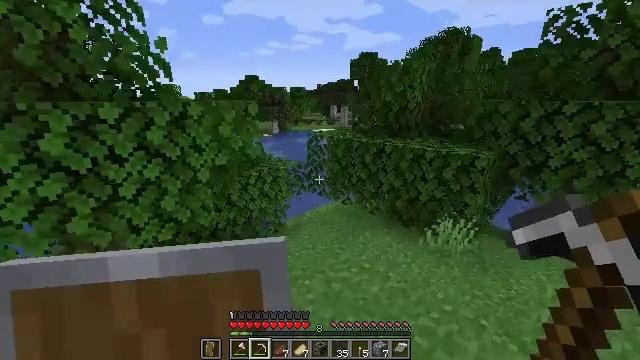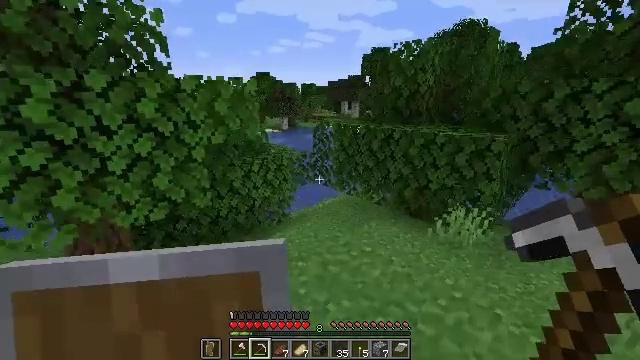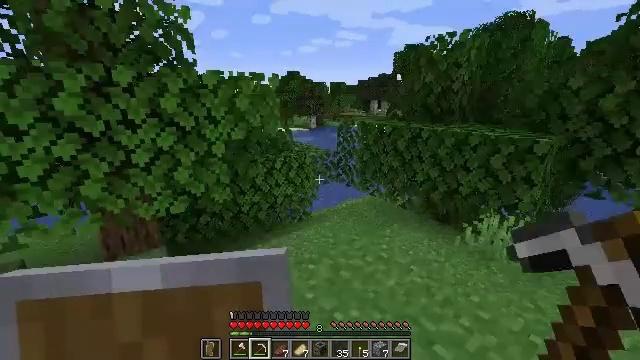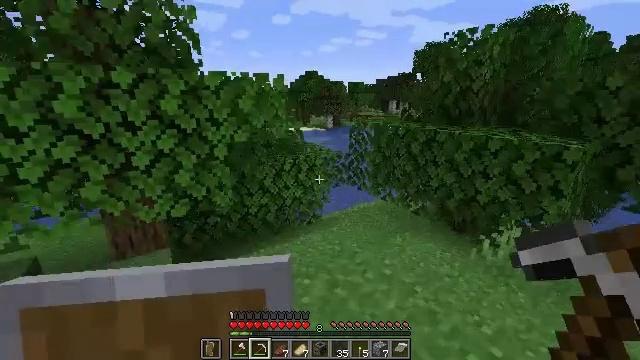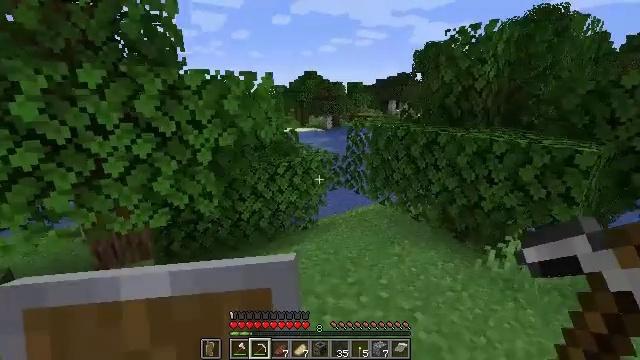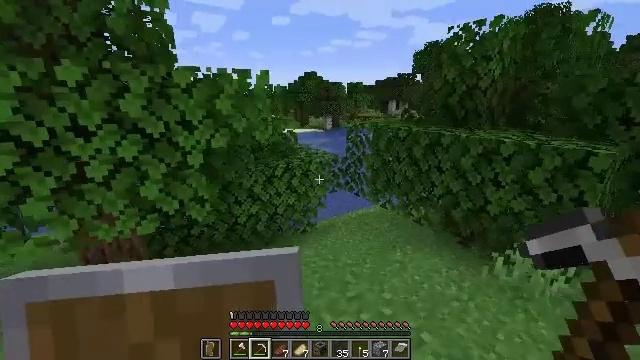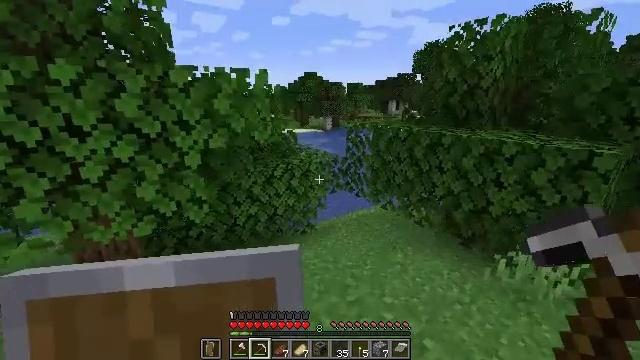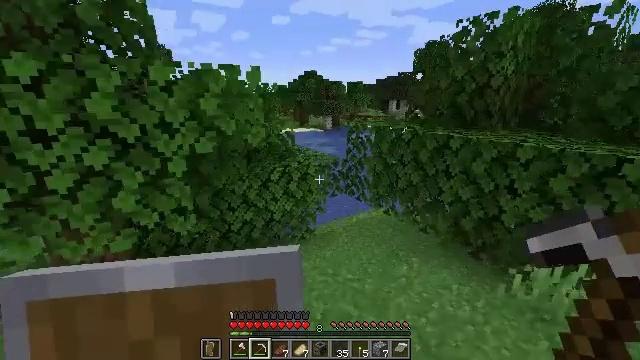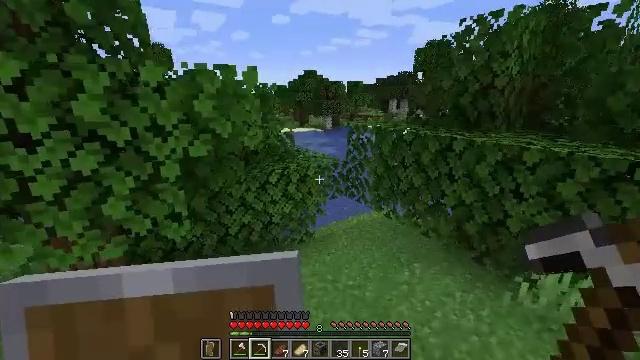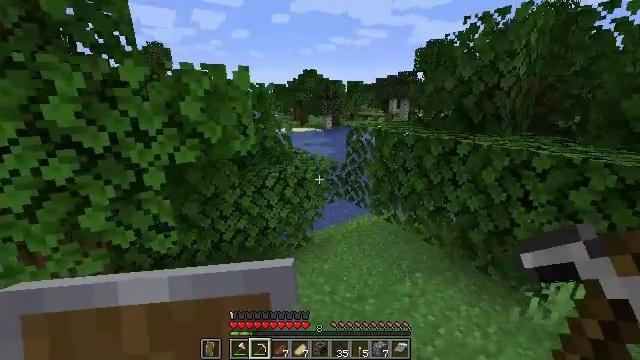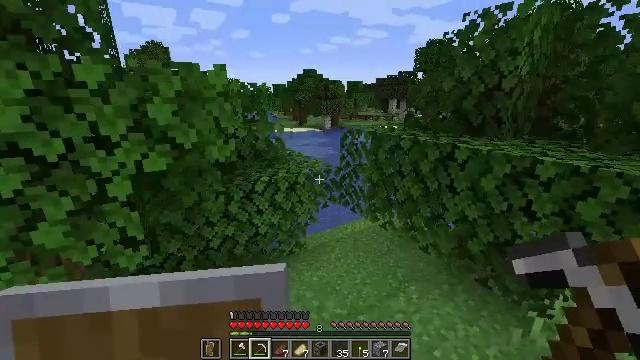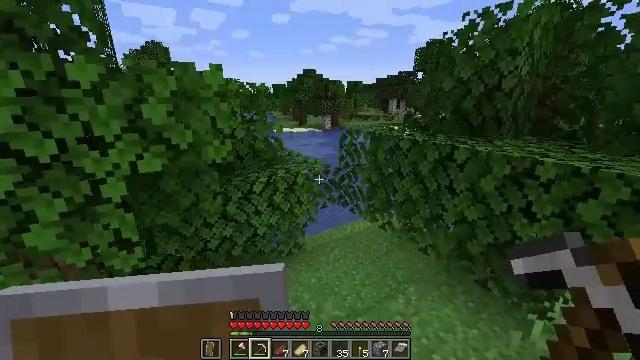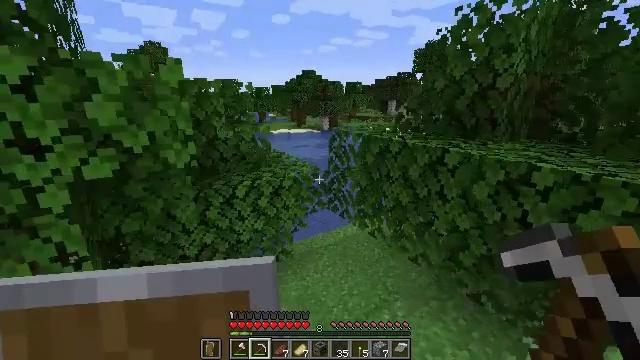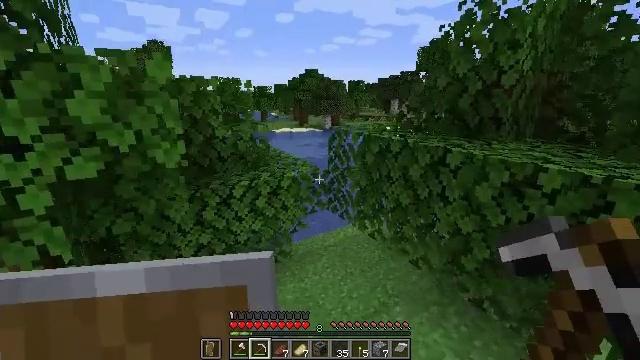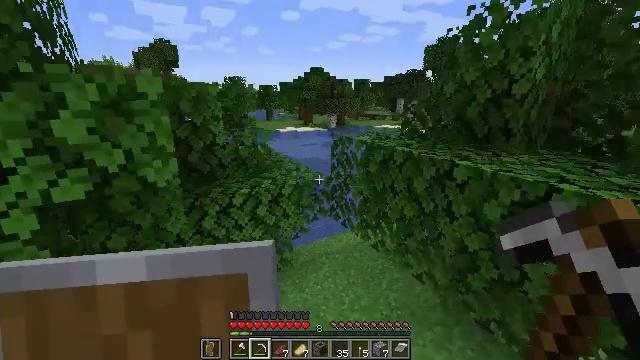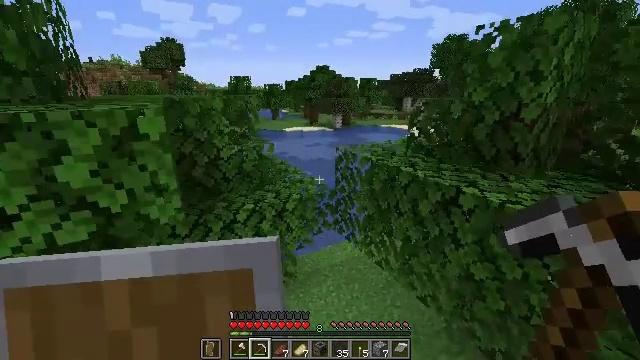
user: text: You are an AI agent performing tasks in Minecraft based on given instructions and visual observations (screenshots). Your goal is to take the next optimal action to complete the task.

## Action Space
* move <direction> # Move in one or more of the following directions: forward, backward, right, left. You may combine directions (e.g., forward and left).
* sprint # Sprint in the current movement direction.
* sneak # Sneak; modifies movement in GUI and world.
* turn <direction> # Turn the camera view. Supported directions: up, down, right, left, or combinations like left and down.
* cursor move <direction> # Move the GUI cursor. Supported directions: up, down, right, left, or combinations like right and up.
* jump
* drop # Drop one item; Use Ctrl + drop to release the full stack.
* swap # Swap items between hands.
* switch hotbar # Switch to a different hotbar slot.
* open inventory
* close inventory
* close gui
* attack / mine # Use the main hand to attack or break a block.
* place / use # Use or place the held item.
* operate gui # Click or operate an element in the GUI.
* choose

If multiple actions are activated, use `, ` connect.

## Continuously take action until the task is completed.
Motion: motion action
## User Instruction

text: Mine oak leaves.
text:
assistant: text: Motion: move forward and move right, turn left
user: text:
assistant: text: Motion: move forward and move right, turn left
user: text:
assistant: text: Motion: move forward, turn left
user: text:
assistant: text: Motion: move forward
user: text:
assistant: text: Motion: move forward
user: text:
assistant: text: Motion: move forward
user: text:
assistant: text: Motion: move forward
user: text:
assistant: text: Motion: move forward
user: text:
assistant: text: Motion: move forward and move right
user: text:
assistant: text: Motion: move forward and move right
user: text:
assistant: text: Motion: move forward and move right
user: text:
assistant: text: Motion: move forward and move right
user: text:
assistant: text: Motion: move forward
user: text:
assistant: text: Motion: move forward, turn left, jump
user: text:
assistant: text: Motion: move forward, turn left, jump
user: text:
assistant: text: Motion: move forward, jump
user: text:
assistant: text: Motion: move forward, jump
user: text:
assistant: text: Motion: move forward, jump
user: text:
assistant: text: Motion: move forward, jump
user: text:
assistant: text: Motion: move forward, jump
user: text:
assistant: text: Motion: move forward, jump
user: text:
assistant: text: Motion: move forward, jump
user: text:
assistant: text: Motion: move forward, jump
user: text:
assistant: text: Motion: move forward, jump
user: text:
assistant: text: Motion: move forward
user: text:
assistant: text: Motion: move forward
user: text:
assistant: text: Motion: move forward
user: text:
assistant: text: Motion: move forward, attack / mine
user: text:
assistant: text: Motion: move forward, attack / mine
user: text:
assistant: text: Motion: move forward, turn right and up, attack / mine